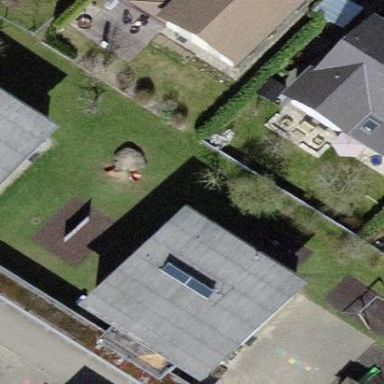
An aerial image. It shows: Kindergarten building.